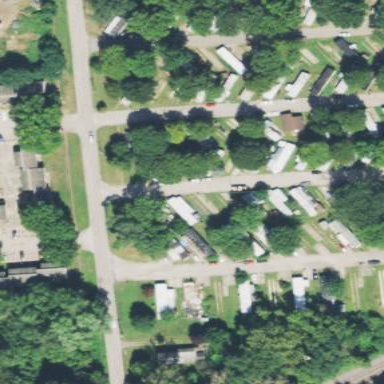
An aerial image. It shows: Residential area known as trailer park.